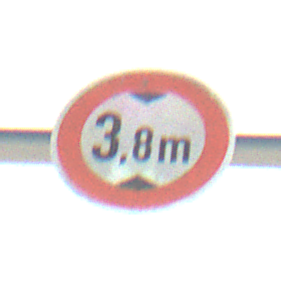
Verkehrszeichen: TatsaechlicheHoehe
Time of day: MorningAfternoon
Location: Outdoor (Suburban)
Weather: PartlyCloudy
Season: NotSpecified
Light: Natural